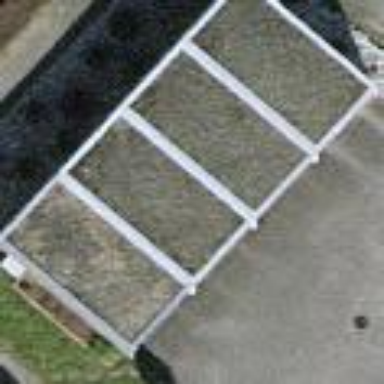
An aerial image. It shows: Group of garages.